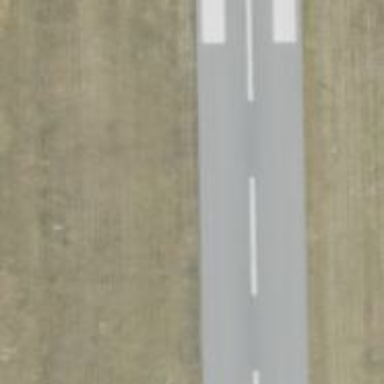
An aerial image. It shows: Runway surface made of asphalt at airport.